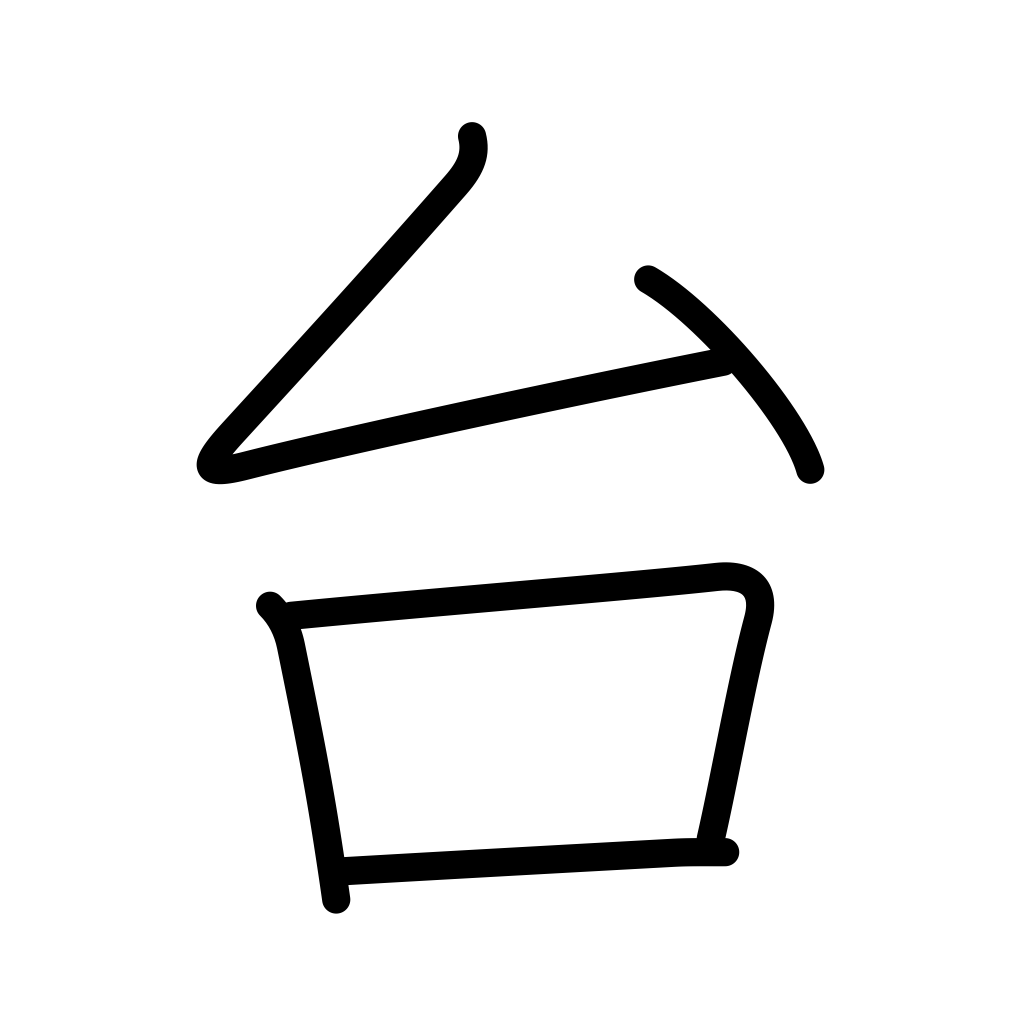
Meaning: pedestal, a stand, counter for machines and vehicles